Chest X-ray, AP view. Patient: 54 years old, sex M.
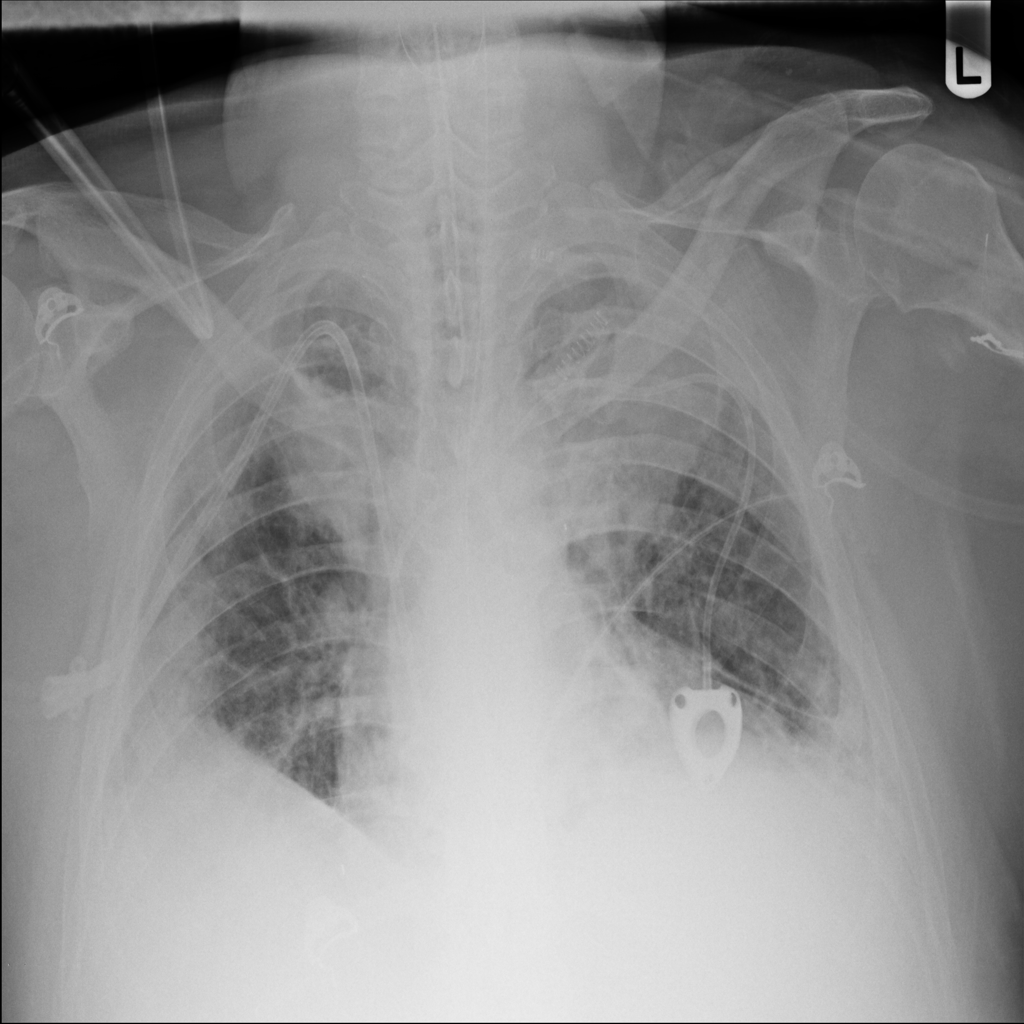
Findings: Atelectasis, Effusion, Infiltration